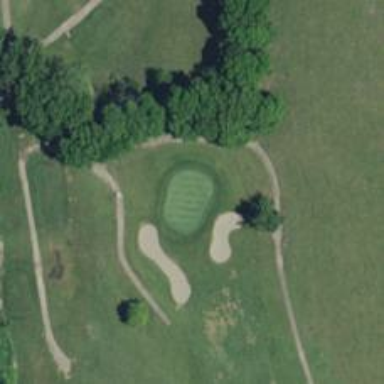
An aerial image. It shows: View of golf hole.